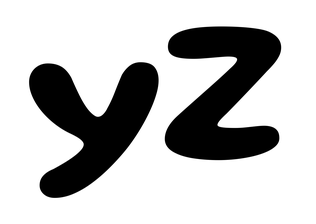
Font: Gluten_SemiBold